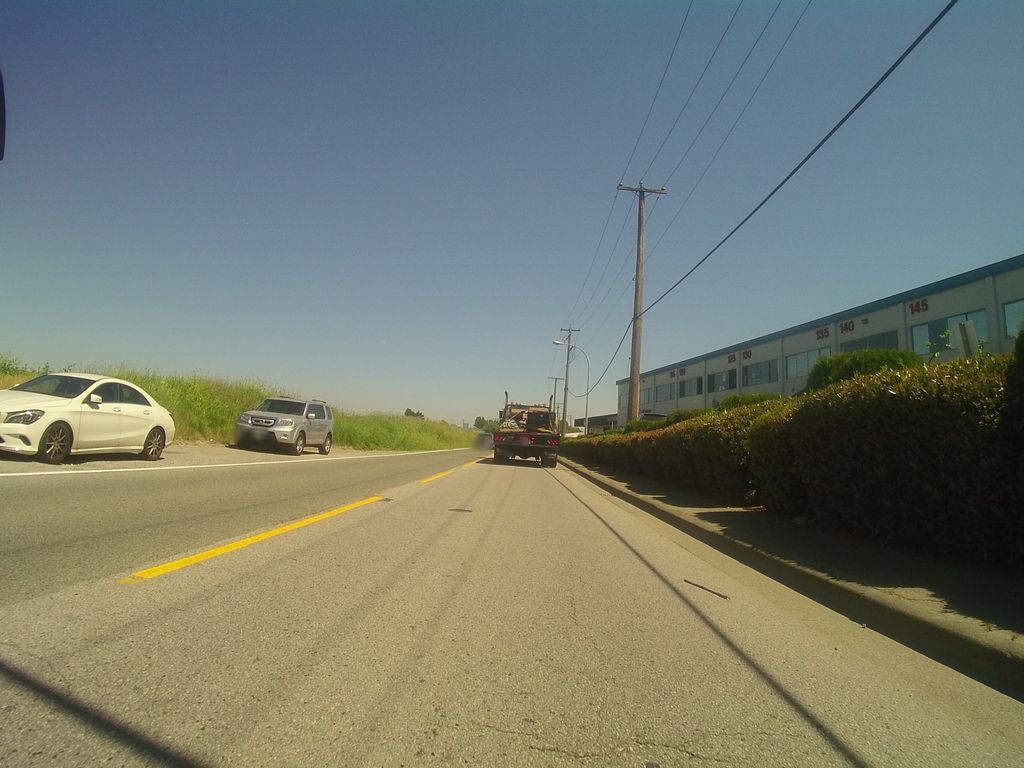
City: vancouver